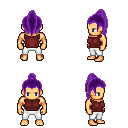
a pixel art fantasy rpg character, male body template, human, tanned skin, maroon sleeveless shirt, white pants, purple long topknot hairstyle, four views (front, back, left, right), 2x2 character sprite sheet, small pixel art, hard edges, no anti-aliasing